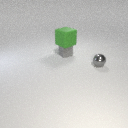
small gray rubber cube behind small gray metal sphere